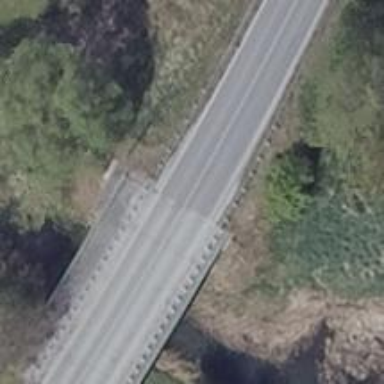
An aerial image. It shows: Primary highway on asphalt bridge.